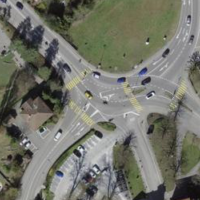
EUNIS habitat code: 54
Species observed at this site:
Corvus frugilegus
Grus grus